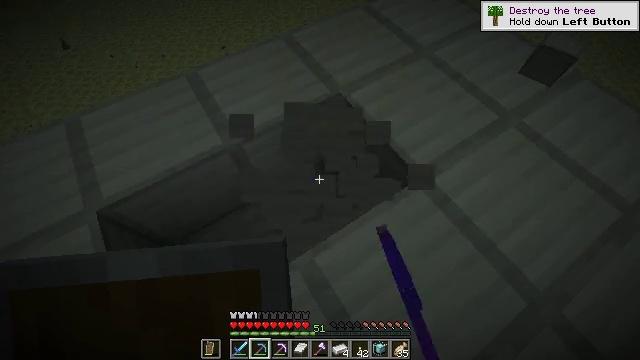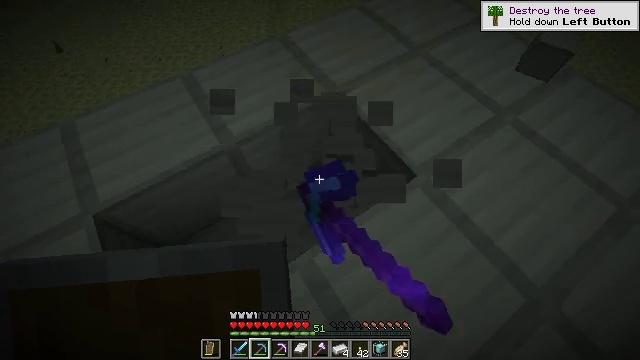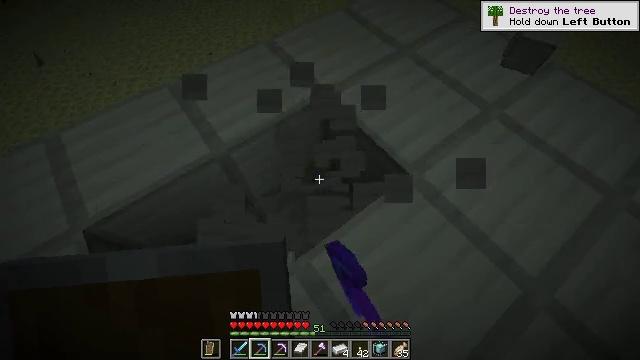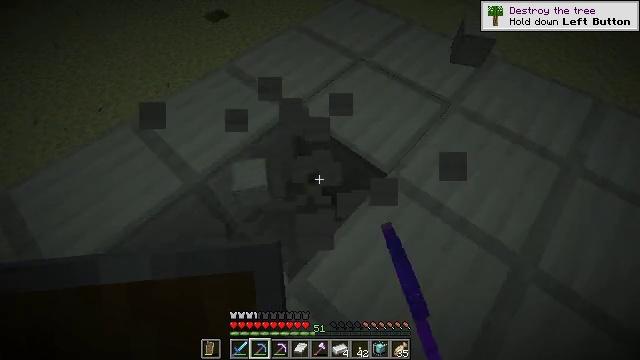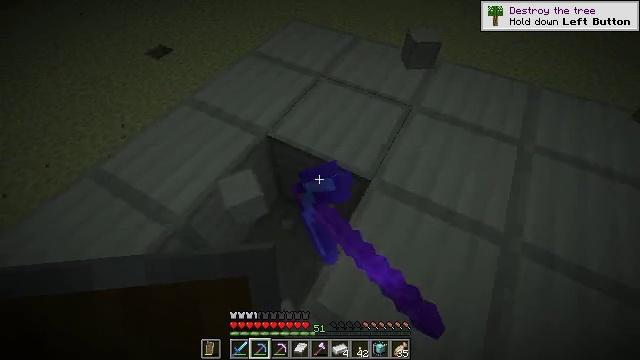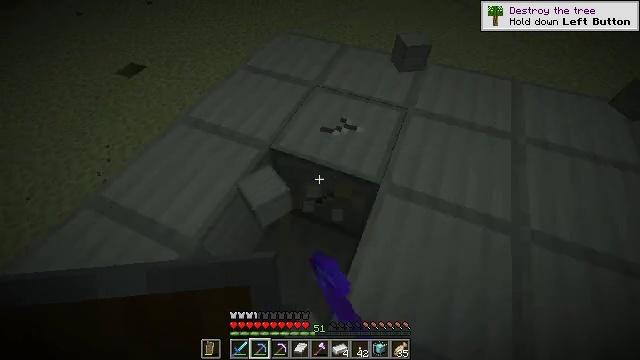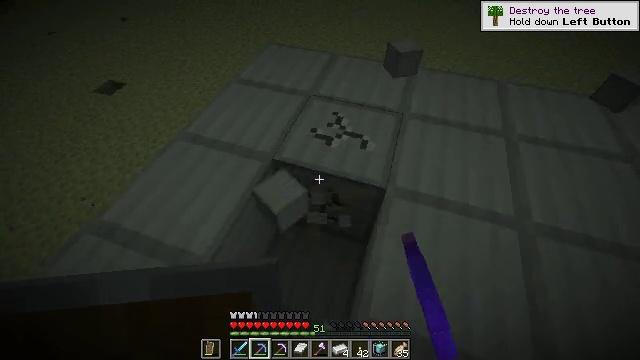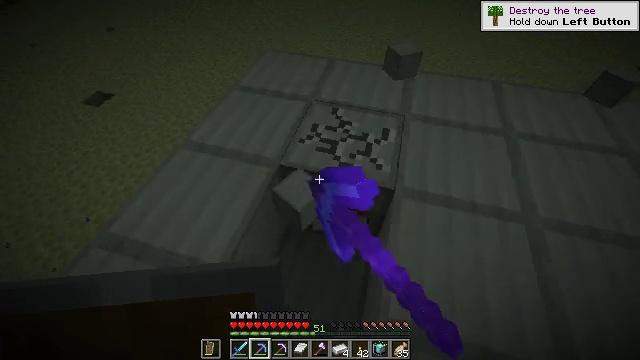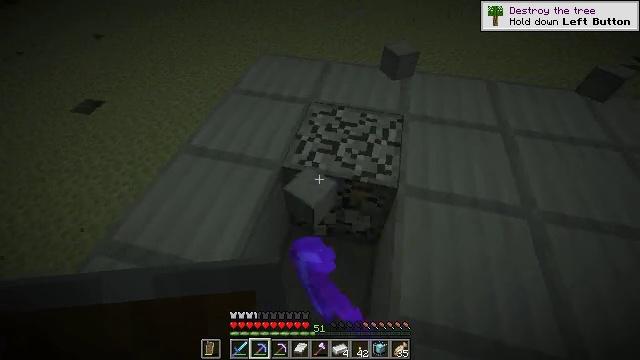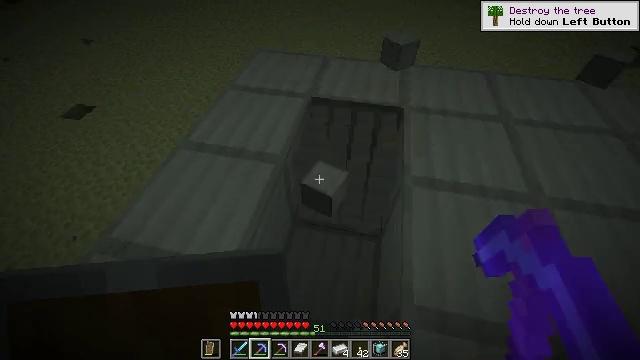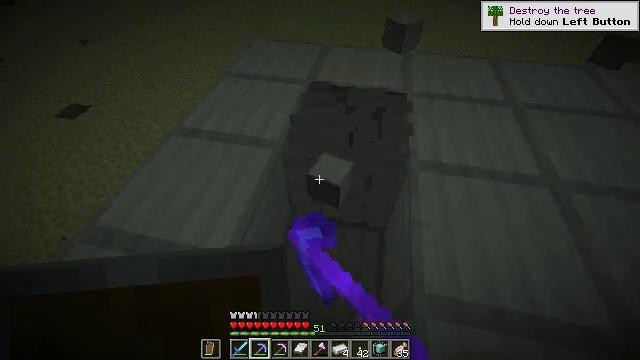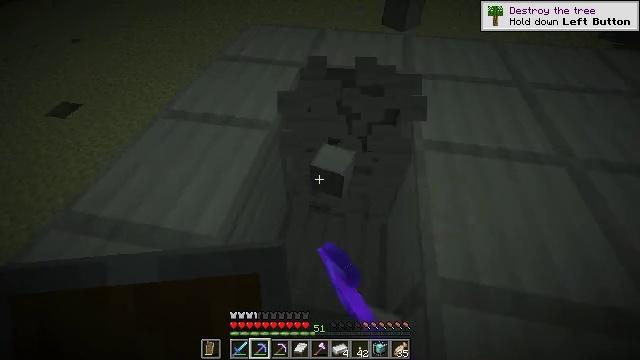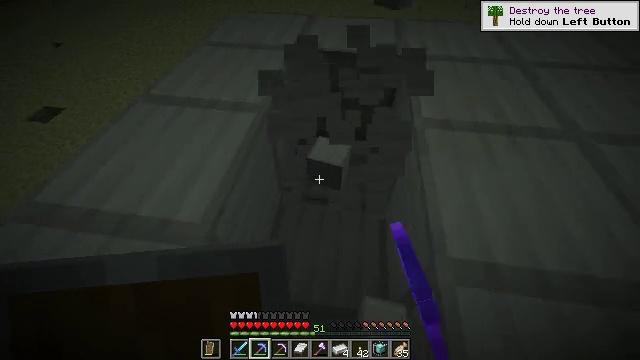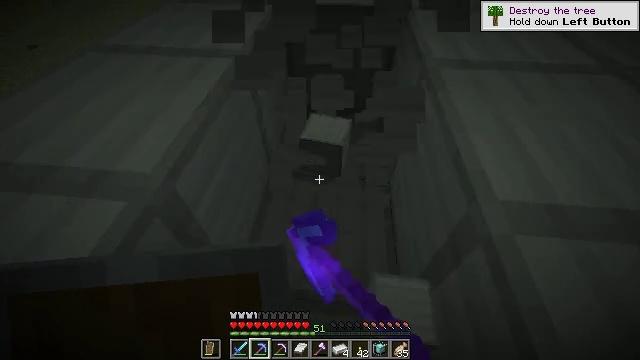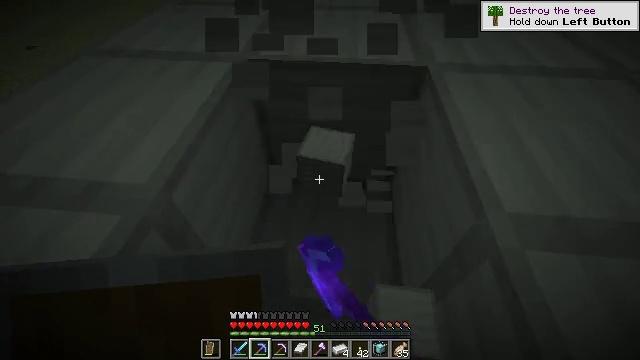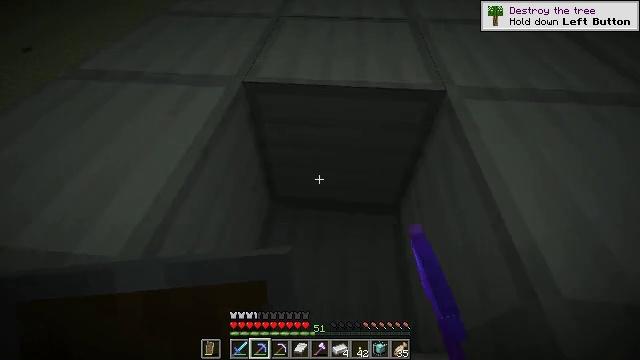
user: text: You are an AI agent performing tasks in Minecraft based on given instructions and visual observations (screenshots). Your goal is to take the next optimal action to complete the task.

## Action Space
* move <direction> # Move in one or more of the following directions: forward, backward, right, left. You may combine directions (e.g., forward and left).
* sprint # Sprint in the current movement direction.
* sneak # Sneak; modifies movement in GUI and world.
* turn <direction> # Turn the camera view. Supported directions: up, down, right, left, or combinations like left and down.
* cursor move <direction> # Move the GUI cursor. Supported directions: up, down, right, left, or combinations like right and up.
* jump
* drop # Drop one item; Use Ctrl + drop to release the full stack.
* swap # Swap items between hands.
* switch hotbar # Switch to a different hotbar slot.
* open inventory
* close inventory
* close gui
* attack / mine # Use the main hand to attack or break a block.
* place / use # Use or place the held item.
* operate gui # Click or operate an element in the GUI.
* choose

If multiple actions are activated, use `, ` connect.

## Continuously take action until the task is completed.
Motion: motion action
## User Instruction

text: Retrieve the iron block for resources.
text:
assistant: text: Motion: turn right, attack / mine
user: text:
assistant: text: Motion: turn right, attack / mine
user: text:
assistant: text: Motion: move left, turn right and up, attack / mine
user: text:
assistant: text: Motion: move left, turn right and up, attack / mine
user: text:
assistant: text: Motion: move left, turn right and up, attack / mine
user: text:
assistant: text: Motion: move left, turn right and up, attack / mine
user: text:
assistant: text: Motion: turn right and up, attack / mine
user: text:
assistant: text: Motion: turn right, attack / mine
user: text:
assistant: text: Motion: turn right, attack / mine
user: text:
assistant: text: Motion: attack / mine
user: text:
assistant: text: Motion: attack / mine
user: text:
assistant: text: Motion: turn right, attack / mine
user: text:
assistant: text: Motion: move forward, turn right, attack / mine
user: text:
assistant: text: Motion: move forward
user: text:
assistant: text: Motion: move forward
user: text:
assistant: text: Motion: move forward
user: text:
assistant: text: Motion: move forward, turn right
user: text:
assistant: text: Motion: move forward, turn right and up
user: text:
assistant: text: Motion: move forward, turn right and up
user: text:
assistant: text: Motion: move forward, turn right and up
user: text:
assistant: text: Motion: move forward, turn right and up
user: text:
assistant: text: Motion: move forward, turn up
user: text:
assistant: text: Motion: move forward
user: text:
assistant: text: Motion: move forward, turn left
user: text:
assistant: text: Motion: no_op
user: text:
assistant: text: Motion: no_op
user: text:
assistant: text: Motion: turn right and down
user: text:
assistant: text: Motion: no_op
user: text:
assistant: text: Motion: turn right and down
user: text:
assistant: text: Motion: turn right